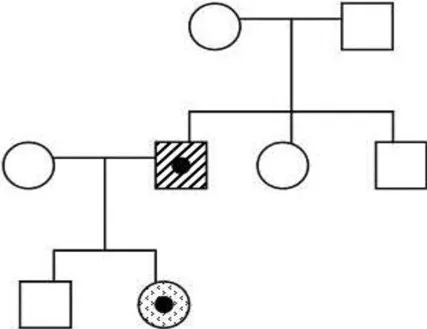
Genealogical tree of the family of the patient. The male patient (striped square) is the only member of its family of origin who had the mutation. In the next generation, his daughter harboured also the same mutation in heterozygosis (dotted circle).
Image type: radiology (x_ray)